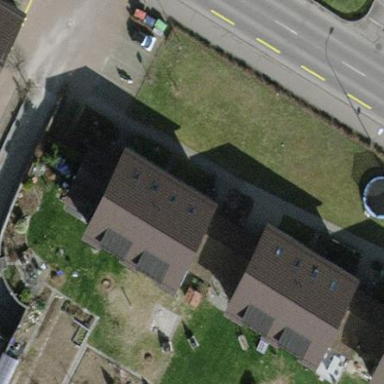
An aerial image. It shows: Terrace building.